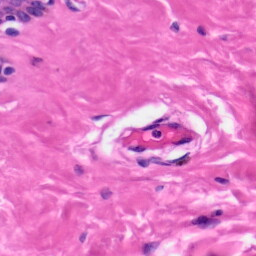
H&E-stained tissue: Skin